Question: I'm working on displaying a specific text in a cell based on a date value in another cell.
Scenario:
On Cell A2 = this is where the date in inputed
On cell B2 = this counts the date difference and display it on year and month and days
On cell C2 = this should display a specific text/value based on Cell B2.
I have this written on cell B2 :
'''
=IF(DATEDIF(A2,today(),"y")=0, "", DATEDIF(A2,today(),"y") & " years ") & IF(DATEDIF(A2,today(),"ym")=0,"", DATEDIF(A2,today(),"ym") & " months ") & IF(DATEDIF(A2, today(), "md")=0, "", DATEDIF(A2, today(), "md") & " days")
'''
Its output is formatted to display (e.g 1year 2months 3days). Now what I want to do is to display specific value on cell C2 based on the output from B2. This is the value and ranges:
If cell B2 = 1day - 3months this should display "Tadpole"
If cell B2 = 3months and 1 day - 6months this should display "young frog"
If cell B2 = 6months and 1day - 1year this should display "mature frog"
If cell B2 = 1year and 1 day - onwards this should display "Old Frog"
I have this code to display specific text, but it doesn't work well in this scenario:
'''
=IF(B2="","",IF(AND(B2>=0,B2<=3),"Tadpole"
'''
Sample Output:

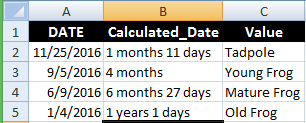
Answer: Here is the formula you want
=IF(OR(AND(DATEDIF(A2,TODAY(),"y")=0,DATEDIF(A2,TODAY(),"ym")<=2),AND(DATEDIF(A2,TODAY(),"y")=0,DATEDIF(A2,TODAY(),"ym")=3,DATEDIF(A2,TODAY(),"md")=0)),"Tadpole", IF(OR(AND(DATEDIF(A2,TODAY(),"y")=0,DATEDIF(A2,TODAY(),"ym")<=5), AND(DATEDIF(A2,TODAY(),"y")=0,DATEDIF(A2,TODAY(),"ym")=6,DATEDIF(A2,TODAY(),"md")=0)),"Young Frog", IF(OR(DATEDIF(A2,TODAY(),"y")=0, AND(DATEDIF(A2,TODAY(),"y")=1, DATEDIF(A2,TODAY(),"ym")=0, DATEDIF(A2,TODAY(),"md")=0)), "Mature Frog", "Old Frog")))
<URL>